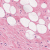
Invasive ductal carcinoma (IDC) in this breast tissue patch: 0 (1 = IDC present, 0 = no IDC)